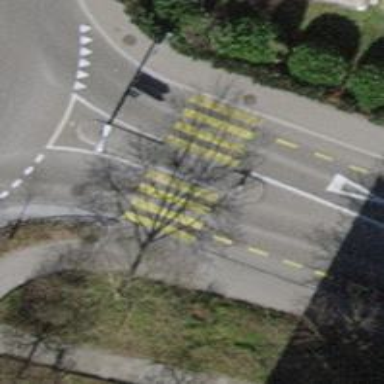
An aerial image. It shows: Pedestrian crossing with zebra markings on the footway.